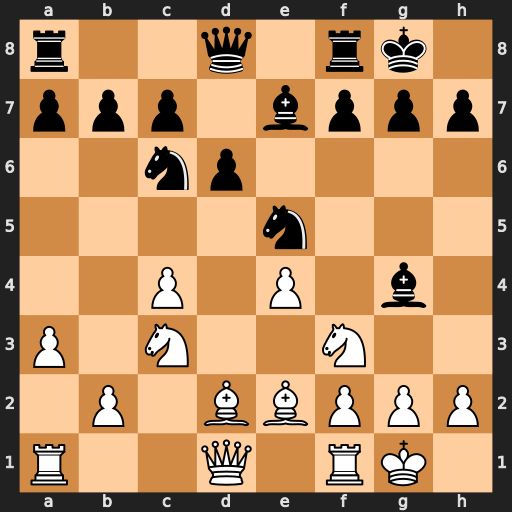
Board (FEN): r2q1rk1/ppp1bppp/2np4/4n3/2P1P1b1/P1N2N2/1P1BBPPP/R2Q1RK1
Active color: w
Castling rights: -
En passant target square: -
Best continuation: Nxe5 Bxe2 Nxc6 Bxd1 Nxd8